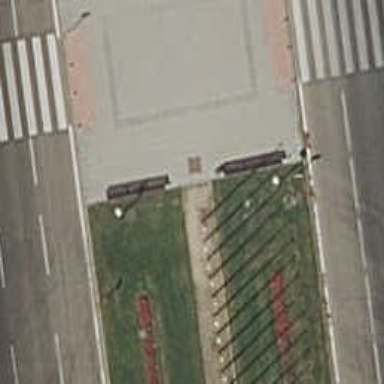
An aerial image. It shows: Flagpole which is man-made.